Question: I want to create a 'custom title' for a 'Dialog' :
'''
public class MessageDialogView extends Builder {
private View view, titreView;
@SuppressLint("NewApi")
public MessageDialogView(Context context,LayoutInflater inflater) {
super(context);
view = inflater.inflate(R.layout.msg_dialog, null);
this.setView(view);
titreView = inflater.inflate(R.layout.custom_dialog_title, null);
this.setCustomTitle(titreView);
}
...
}
'''
Layout of custom title :
'''
<?xml version="1.0" encoding="utf-8"?>
<LinearLayout xmlns:android="http://schemas.android.com/apk/res/android"
android:layout_width="fill_parent"
android:layout_height="wrap_content"
android:orientation="horizontal"
style="@style/ImpotsTitleStyle"
android:layout_marginBottom="0dp"
android:padding="0dp">
<ImageView
android:id="@+id/icone"
android:src="@drawable/ic_action_warning"
android:layout_width="wrap_content"
android:layout_height="wrap_content"/>
<TextView
android:id="@+id/titre"
android:layout_width="fill_parent"
android:layout_height="wrap_content"
android:gravity="center"
android:layout_gravity="center_vertical"
style="@style/ImpotsStyleText"/>
</LinearLayout>
'''
At runtime the title text is not "centered" in context of the whole entire title bar because there is the icon at its left !

So if I put the icon and title's text inside a 'RelativeLayout' , is it possible to place the TextView underneath the icon ? If so what xml attribute is suited for that ?
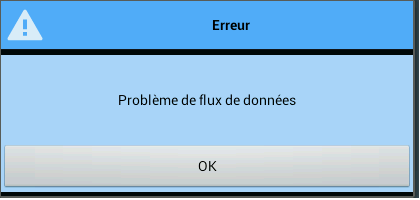
Answer: Yes, a 'RelativeLayout' is the correct solution for this. You can align the 'ImageView' to the left and then have 'TextView' centered at the same time. I've modified your code to point you in the right direction.
'''
<?xml version="1.0" encoding="utf-8"?>
<RelativeLayout xmlns:android="http://schemas.android.com/apk/res/android"
android:layout_width="match_parent"
android:layout_height="wrap_content"
style="@style/ImpotsTitleStyle"
android:layout_marginBottom="0dp"
android:padding="0dp">
<ImageView
android:id="@+id/icone"
android:src="@drawable/ic_action_warning"
android:layout_width="wrap_content"
android:layout_height="wrap_content"
android:layout_centerVertical="true"
android:layout_alignParentLeft="true"/>
<TextView
android:id="@+id/titre"
android:layout_width="match_parent"
android:layout_height="wrap_content"
android:layout_centerHorizontal="true"
android:layout_centerVertical="true"
style="@style/ImpotsStyleText"/>
</RelativeLayout>
'''